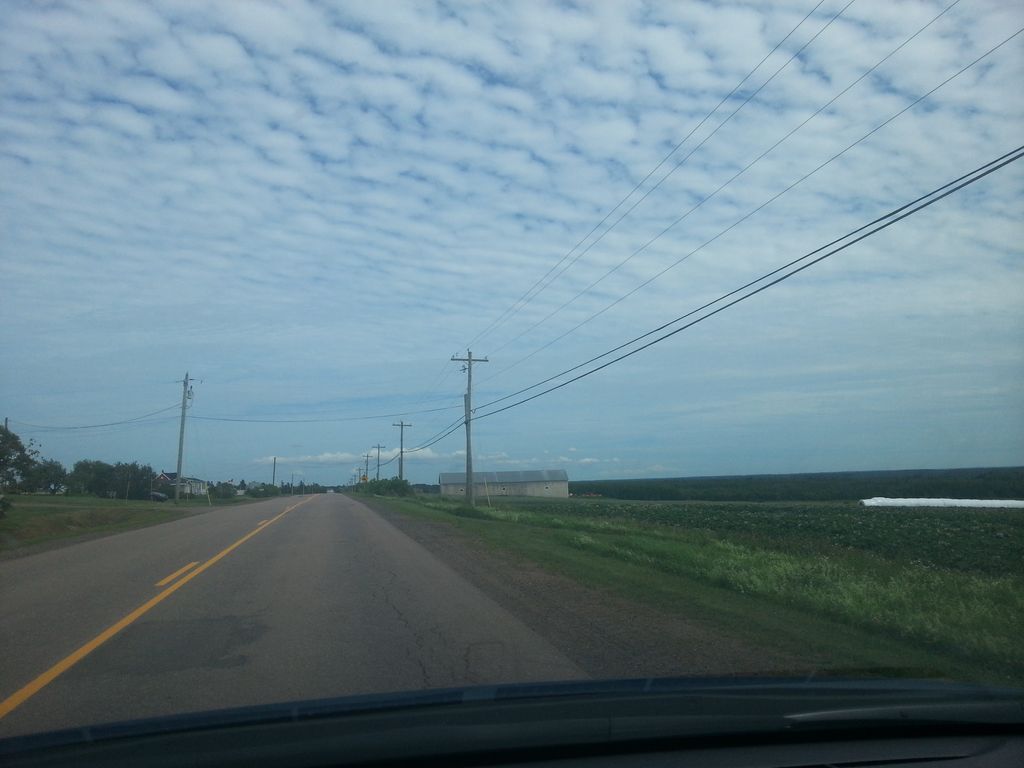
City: charlottetown